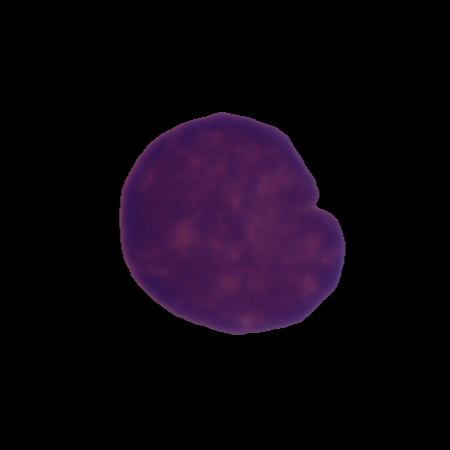
Label: cancer